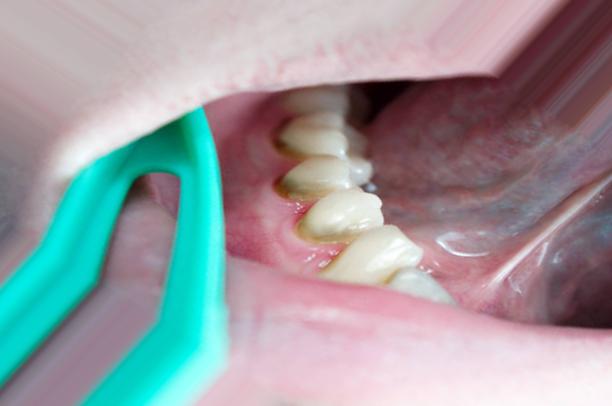
Condition: Caries